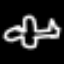
Label: airplane